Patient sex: M
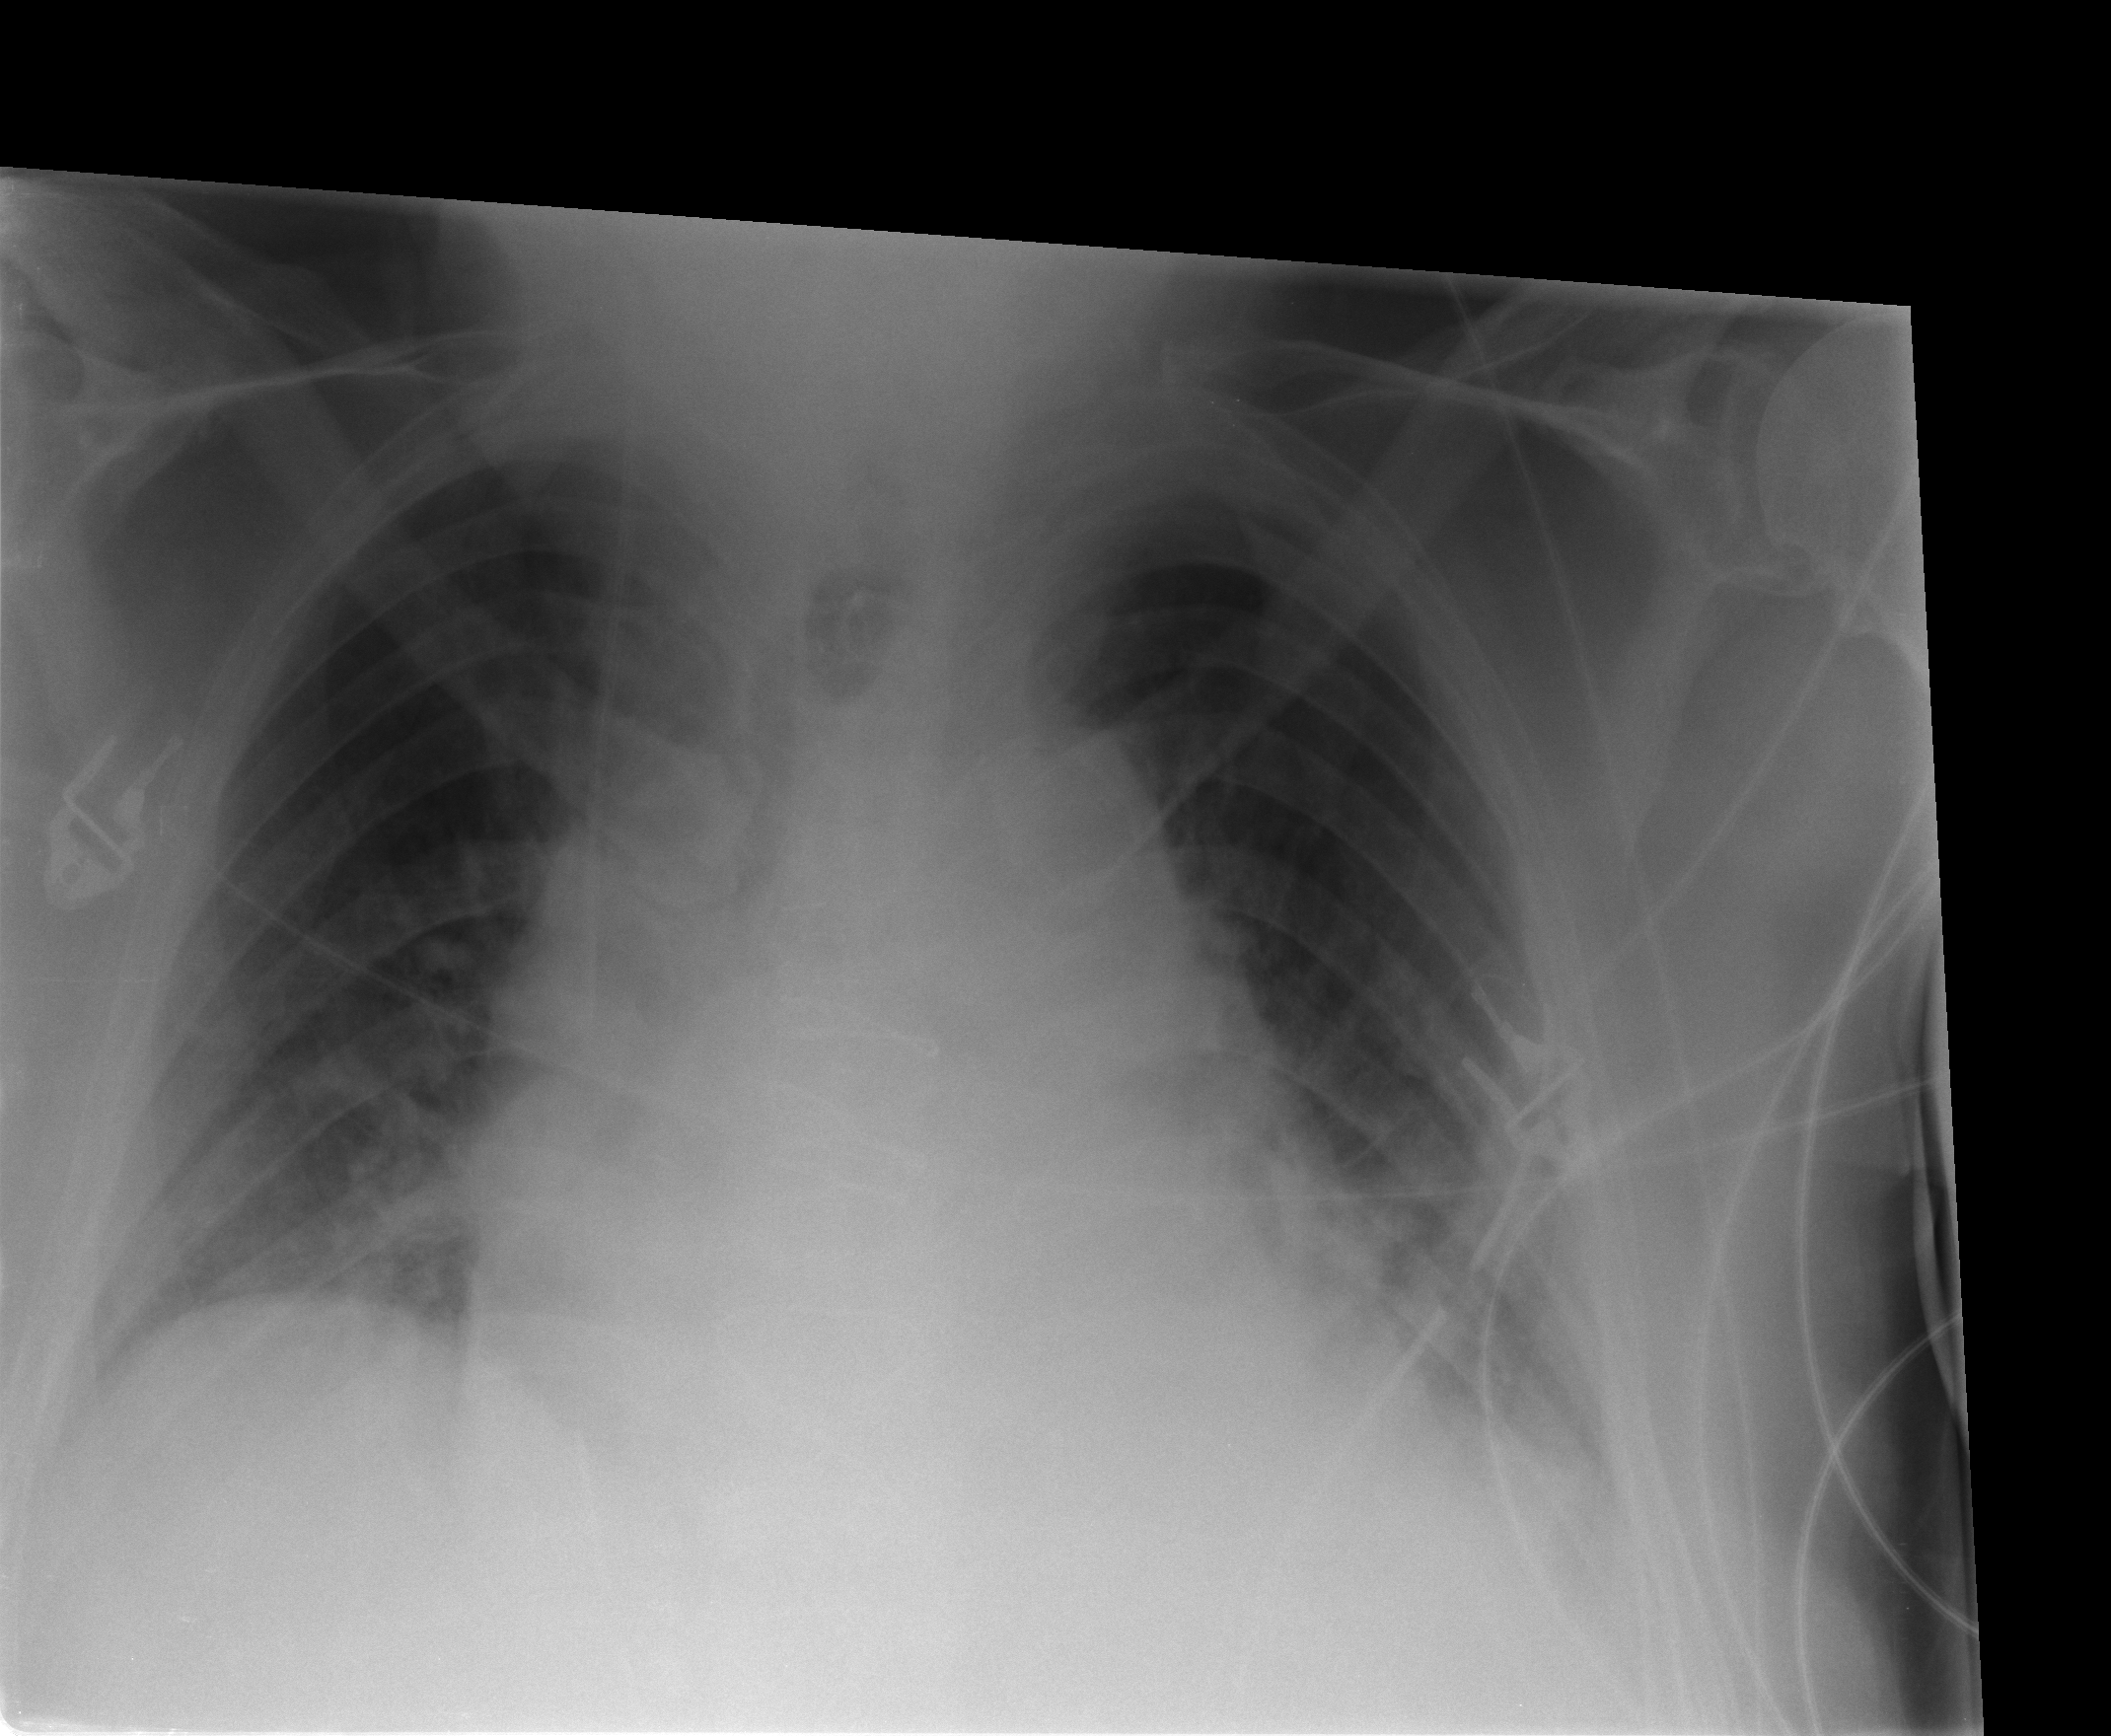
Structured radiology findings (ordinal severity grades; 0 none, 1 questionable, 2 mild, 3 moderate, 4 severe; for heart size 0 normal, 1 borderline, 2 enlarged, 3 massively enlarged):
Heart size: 3
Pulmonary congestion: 3
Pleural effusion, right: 1
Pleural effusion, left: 2
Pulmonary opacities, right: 0
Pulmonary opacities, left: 0
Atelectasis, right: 2
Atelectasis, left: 2